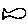
Label: fish